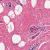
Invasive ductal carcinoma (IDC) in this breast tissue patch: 0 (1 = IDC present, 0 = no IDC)